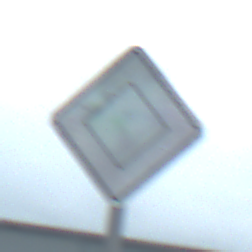
Verkehrszeichen: Vorfahrtsstrasse
Umgebung: Outdoor, Suburban
Tageszeit: Midday
Wetter: Overcast
Licht: Natural
Jahreszeit: NotSpecified
Kontrast: LowContrast